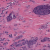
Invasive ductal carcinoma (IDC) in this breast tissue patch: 1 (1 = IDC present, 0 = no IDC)